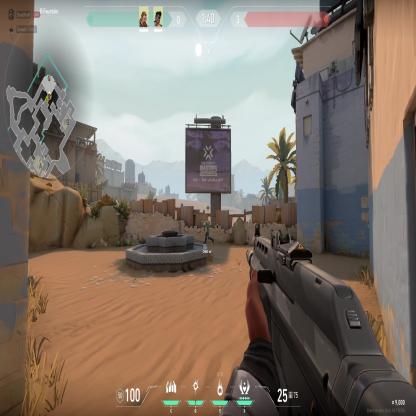
Label: teammate